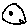
Label: moon